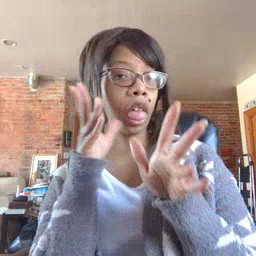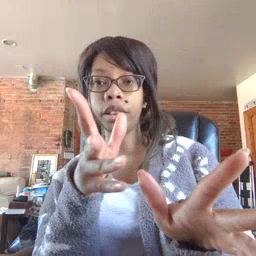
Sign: hate